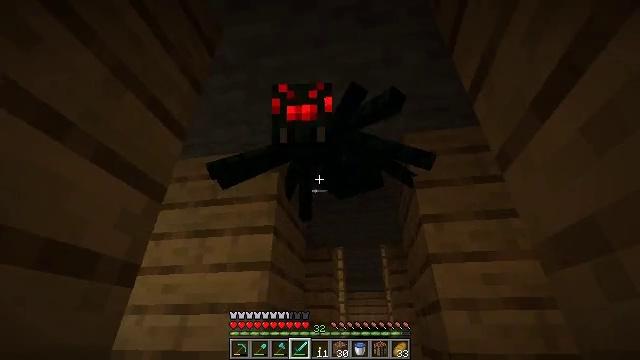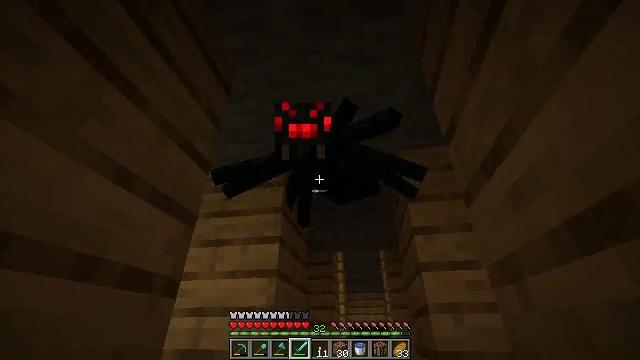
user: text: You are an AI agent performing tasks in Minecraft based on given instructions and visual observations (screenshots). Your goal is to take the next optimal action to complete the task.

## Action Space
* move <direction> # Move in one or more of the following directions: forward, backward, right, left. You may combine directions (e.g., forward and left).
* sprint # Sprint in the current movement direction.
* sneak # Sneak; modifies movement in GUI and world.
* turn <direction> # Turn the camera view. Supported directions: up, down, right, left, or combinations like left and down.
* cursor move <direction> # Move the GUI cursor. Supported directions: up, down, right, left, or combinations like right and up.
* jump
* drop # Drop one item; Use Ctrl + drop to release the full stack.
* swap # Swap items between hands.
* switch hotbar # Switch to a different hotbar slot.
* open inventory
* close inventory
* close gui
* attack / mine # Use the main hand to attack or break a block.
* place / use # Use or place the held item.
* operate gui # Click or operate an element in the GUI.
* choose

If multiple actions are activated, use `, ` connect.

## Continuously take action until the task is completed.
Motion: motion action
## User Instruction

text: Kill the cave spider.
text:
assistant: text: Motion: move back
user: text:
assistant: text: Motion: no_op